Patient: sex F, age 73
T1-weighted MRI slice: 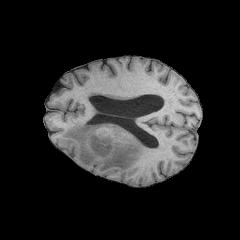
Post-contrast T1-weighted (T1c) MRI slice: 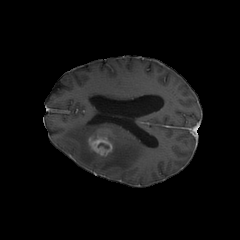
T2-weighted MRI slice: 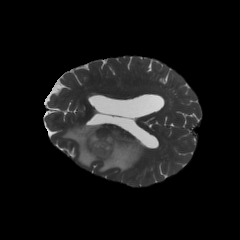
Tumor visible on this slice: yes
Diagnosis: Glioblastoma, IDH-wildtype
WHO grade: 4